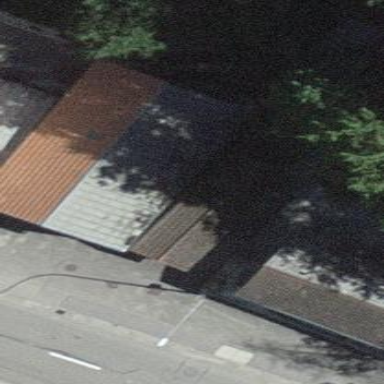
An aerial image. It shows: Garage.